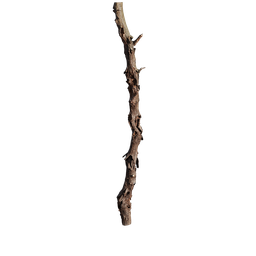
Label: nature